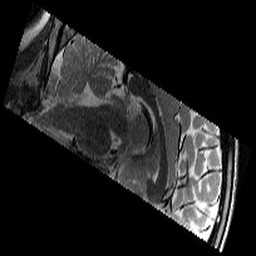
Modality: T2w
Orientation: sagittal
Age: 9
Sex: male
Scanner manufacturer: siemens
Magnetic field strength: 3 T
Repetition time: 9.23 s
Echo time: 0.067 s